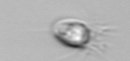
Label: Balanion